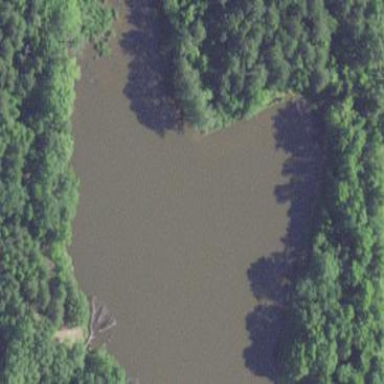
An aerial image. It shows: Pond with natural water.